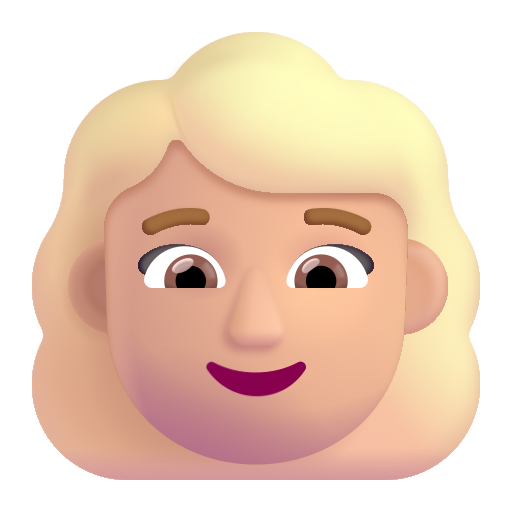
woman color  light